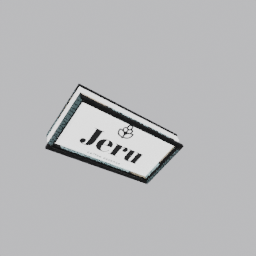
Label: decoration